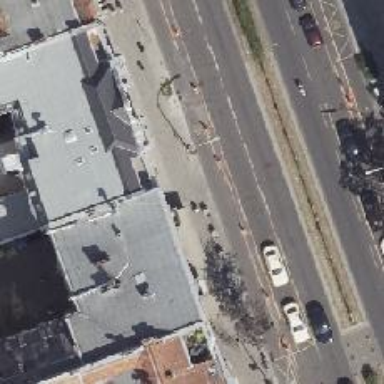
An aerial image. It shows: Sidewalk along the footway.